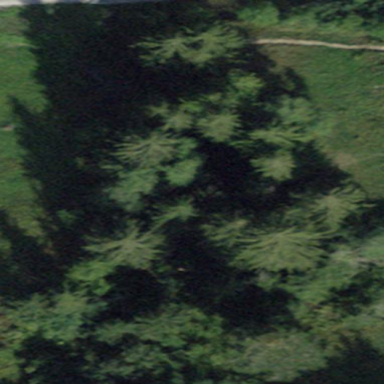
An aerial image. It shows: Forest area.